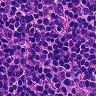
Metastatic tissue present: no